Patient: sex M, age 48
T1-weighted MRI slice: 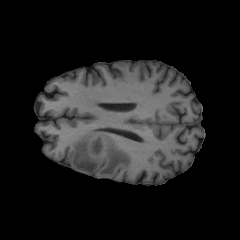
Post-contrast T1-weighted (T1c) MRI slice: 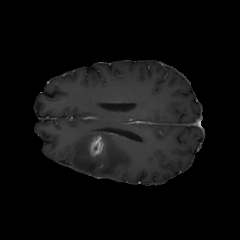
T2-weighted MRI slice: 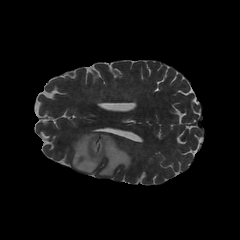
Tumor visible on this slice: yes
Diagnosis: Glioblastoma, IDH-wildtype
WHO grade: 4